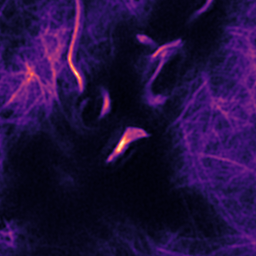
Label: Super-resolution F-actin image